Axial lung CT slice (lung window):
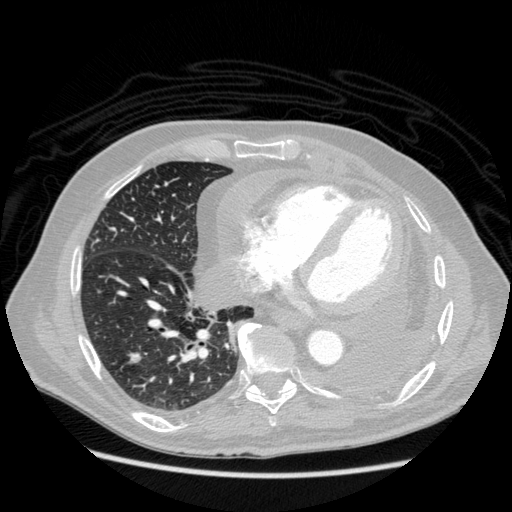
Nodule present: yes
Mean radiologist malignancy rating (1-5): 3.5